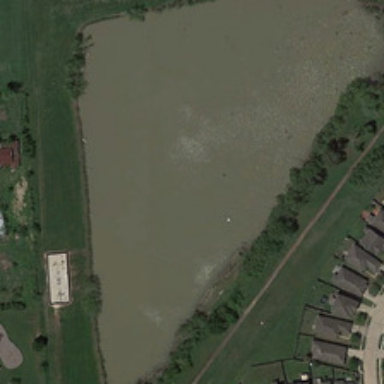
Many green plants and small buildings are near a triangular gray pond .